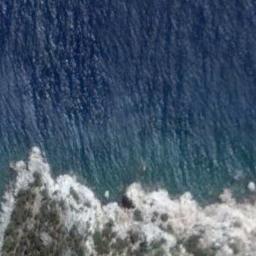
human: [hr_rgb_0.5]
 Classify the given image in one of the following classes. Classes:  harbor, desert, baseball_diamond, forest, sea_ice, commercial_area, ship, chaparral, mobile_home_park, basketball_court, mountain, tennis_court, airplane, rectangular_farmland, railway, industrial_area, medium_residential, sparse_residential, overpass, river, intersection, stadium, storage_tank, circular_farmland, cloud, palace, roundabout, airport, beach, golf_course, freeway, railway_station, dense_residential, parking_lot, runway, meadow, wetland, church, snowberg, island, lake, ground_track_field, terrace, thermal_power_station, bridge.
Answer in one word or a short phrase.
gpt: beach